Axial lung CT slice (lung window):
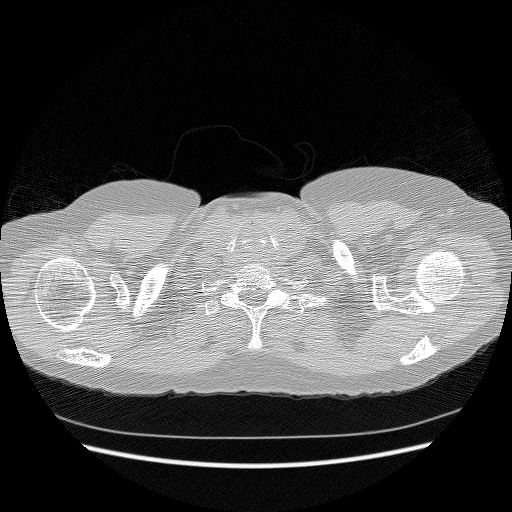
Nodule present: no